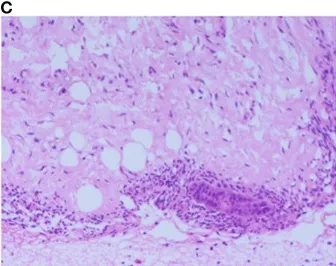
Histopathology examination and FISH of the patient. (C) Microscopic images showing the tumor invasion to adipose tissue (H&E x 100).
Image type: pathology (h&e)